Interaction volume radius: 5 \u00c5
Interaction volume height: 25 \u00c5
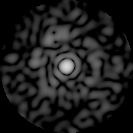
Disorder parameter: 0.845